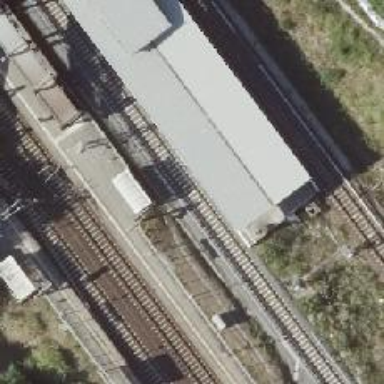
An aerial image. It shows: Railway signal.